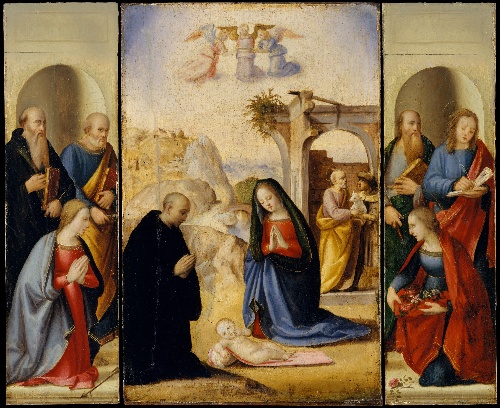
Title: The Nativity with Saints
Artist: Ridolfo Ghirlandaio
Artist bio: Italian, Florence 1483–1561 Florence
Object type: Painting, triptych
Classification: Paintings
Medium: Oil on wood
Dimensions: Central panel 14 x 9 in. (35.6 x 22.9 cm); each wing 14 x 4 in. (35.6 x 10.2 cm)
Department: European Paintings
Credit line: The Friedsam Collection, Bequest of Michael Friedsam, 1931
Accession year: 1932
Repository: Metropolitan Museum of Art, New York, NY
Tags: Madonna and Child|Nativity|Saints|Men|Saint John the Evangelist|Saint Paul|Saint Peter|Angels